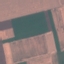
Land use / land cover class: AnnualCrop